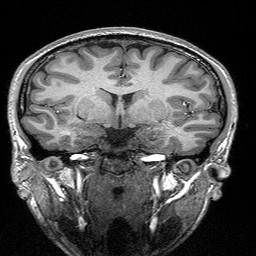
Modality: T1w
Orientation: sagittal
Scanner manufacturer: siemens
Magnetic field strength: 3 T
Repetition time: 2.3 s
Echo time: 0.00298 s